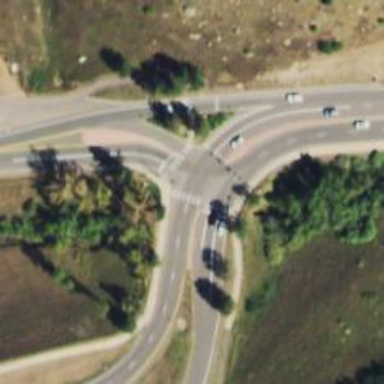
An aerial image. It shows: Crossing on the road.